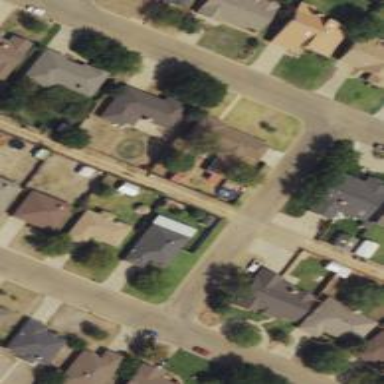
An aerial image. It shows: Alleyway designated as service road.